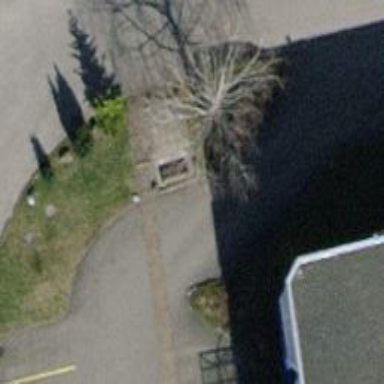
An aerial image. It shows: Brown bench in the vicinity.